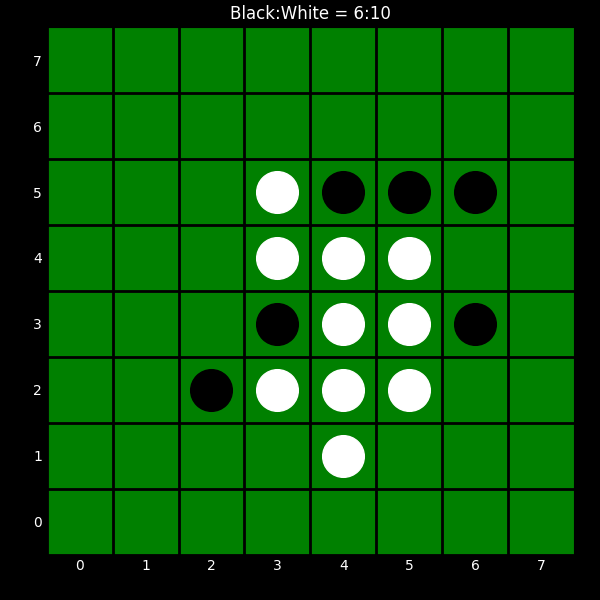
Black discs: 6
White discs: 10